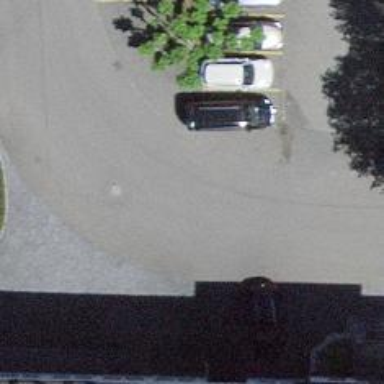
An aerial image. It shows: Road serving as parking aisle.